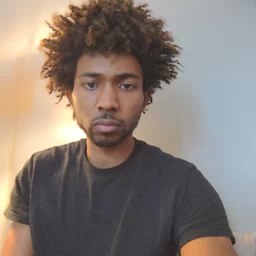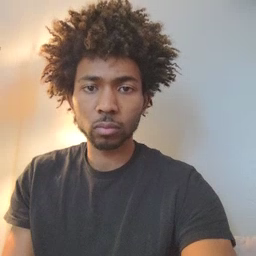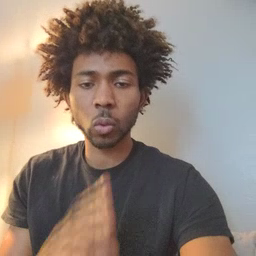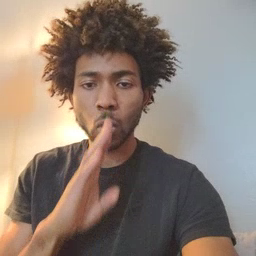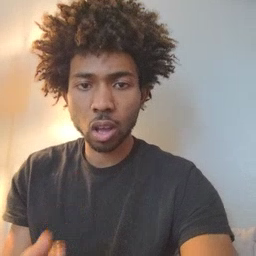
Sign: quiet